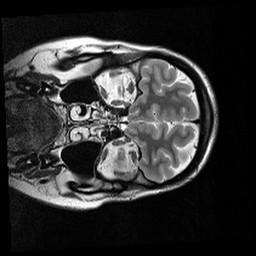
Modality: T2w
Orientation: coronal
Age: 29
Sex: female
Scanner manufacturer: siemens
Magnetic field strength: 3 T
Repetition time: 7 s
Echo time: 0.085 s